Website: bh-photo
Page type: customer-info-address
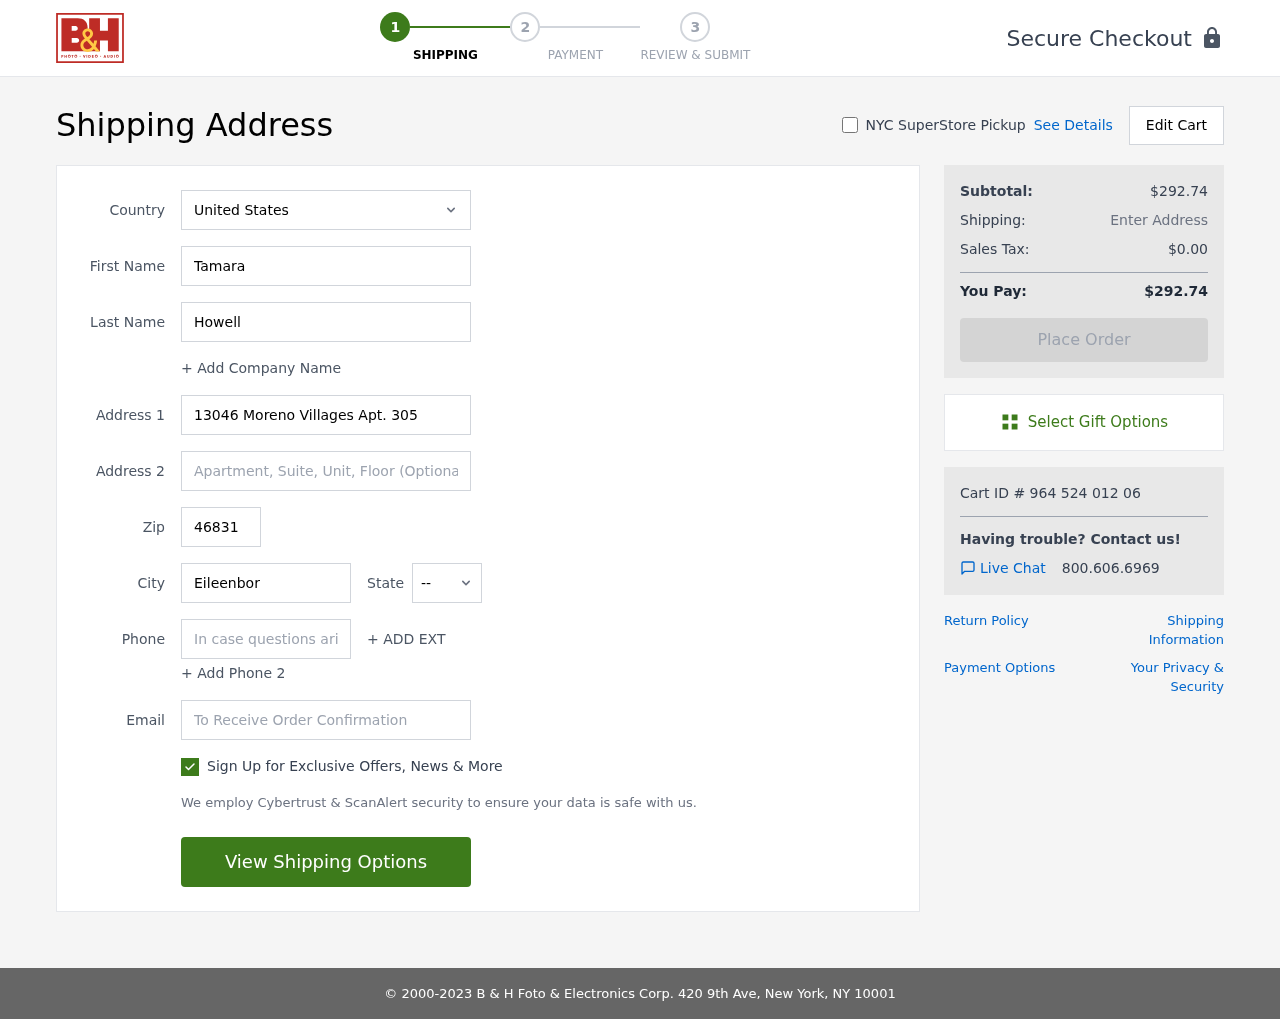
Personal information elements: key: PII_CITY
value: Eileenborough
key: PII_COUNTRY
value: United States
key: PII_EMAIL
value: tamara.howell@hotmail.com
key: PII_FIRSTNAME
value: Tamara
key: PII_LASTNAME
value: Howell
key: PII_PHONE
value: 7243110546
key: PII_POSTCODE
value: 46831
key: PII_STATE_ABBR
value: MO
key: PII_STREET
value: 13046 Moreno Villages Apt. 305
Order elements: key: ORDER_SUBTOTAL
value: $292.74
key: ORDER_TAX
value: $0.00
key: ORDER_TOTAL
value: $292.74
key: ORDER_ID
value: Cart ID # 964 524 012 06